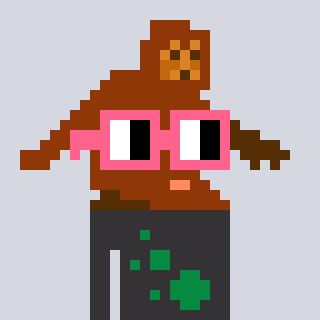
a pixel art character with square pink glasses, a bigfoot-shaped head and a grayscale-colored body on a cool background